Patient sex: M
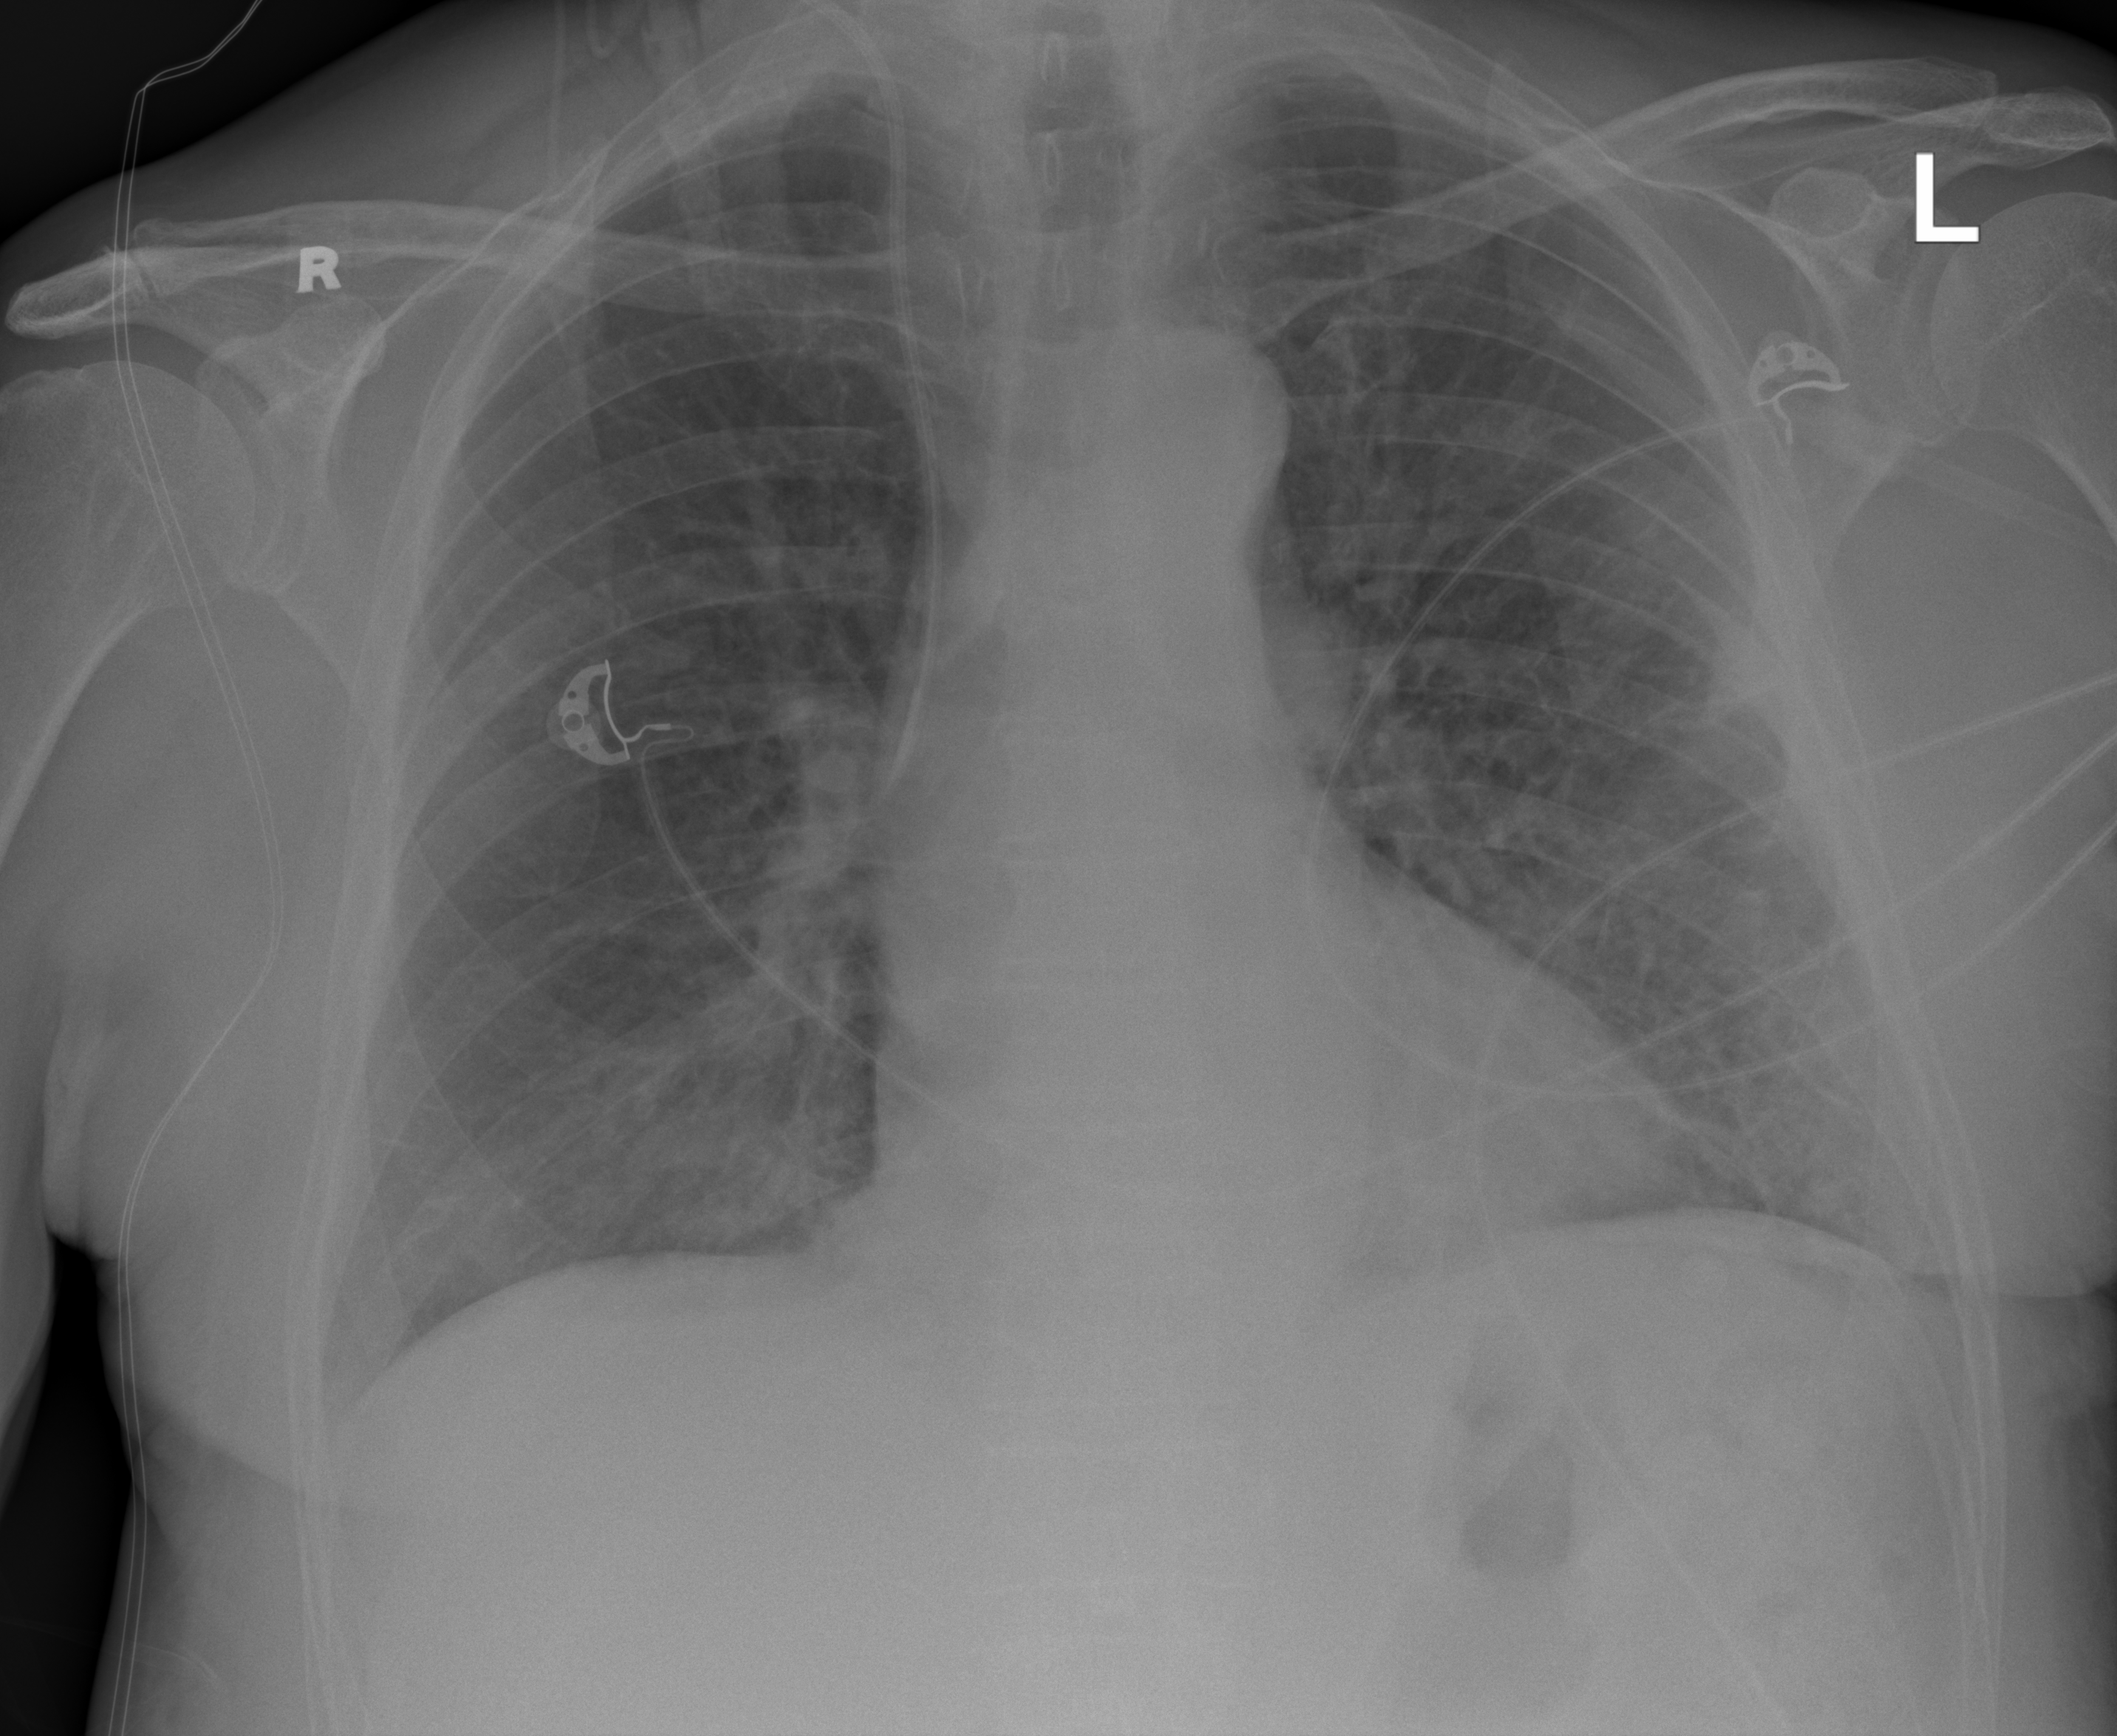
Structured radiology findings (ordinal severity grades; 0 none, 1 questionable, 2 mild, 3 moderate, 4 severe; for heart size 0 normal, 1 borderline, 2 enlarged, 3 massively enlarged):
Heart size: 0
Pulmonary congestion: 2
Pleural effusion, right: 0
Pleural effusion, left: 2
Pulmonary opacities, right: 2
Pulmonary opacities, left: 3
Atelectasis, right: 2
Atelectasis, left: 2